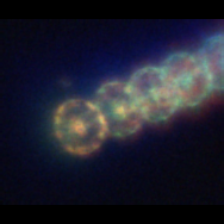
Taxon: Thalassiosira
Group: Diatoms